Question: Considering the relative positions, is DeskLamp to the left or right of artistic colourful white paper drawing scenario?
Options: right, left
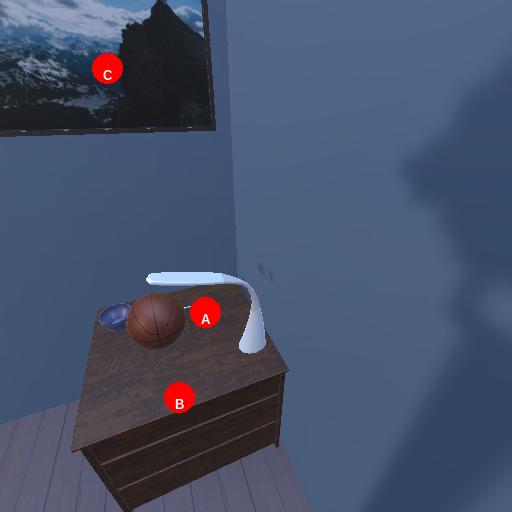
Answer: right